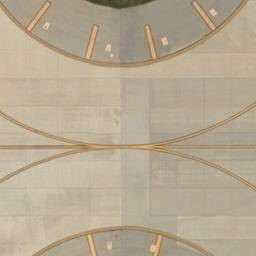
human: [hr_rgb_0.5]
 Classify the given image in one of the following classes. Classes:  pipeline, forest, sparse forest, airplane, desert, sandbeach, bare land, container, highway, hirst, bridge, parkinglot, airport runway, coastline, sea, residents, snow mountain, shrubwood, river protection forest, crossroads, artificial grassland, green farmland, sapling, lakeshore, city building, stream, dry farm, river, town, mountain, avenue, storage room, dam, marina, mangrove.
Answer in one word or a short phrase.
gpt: airport runway